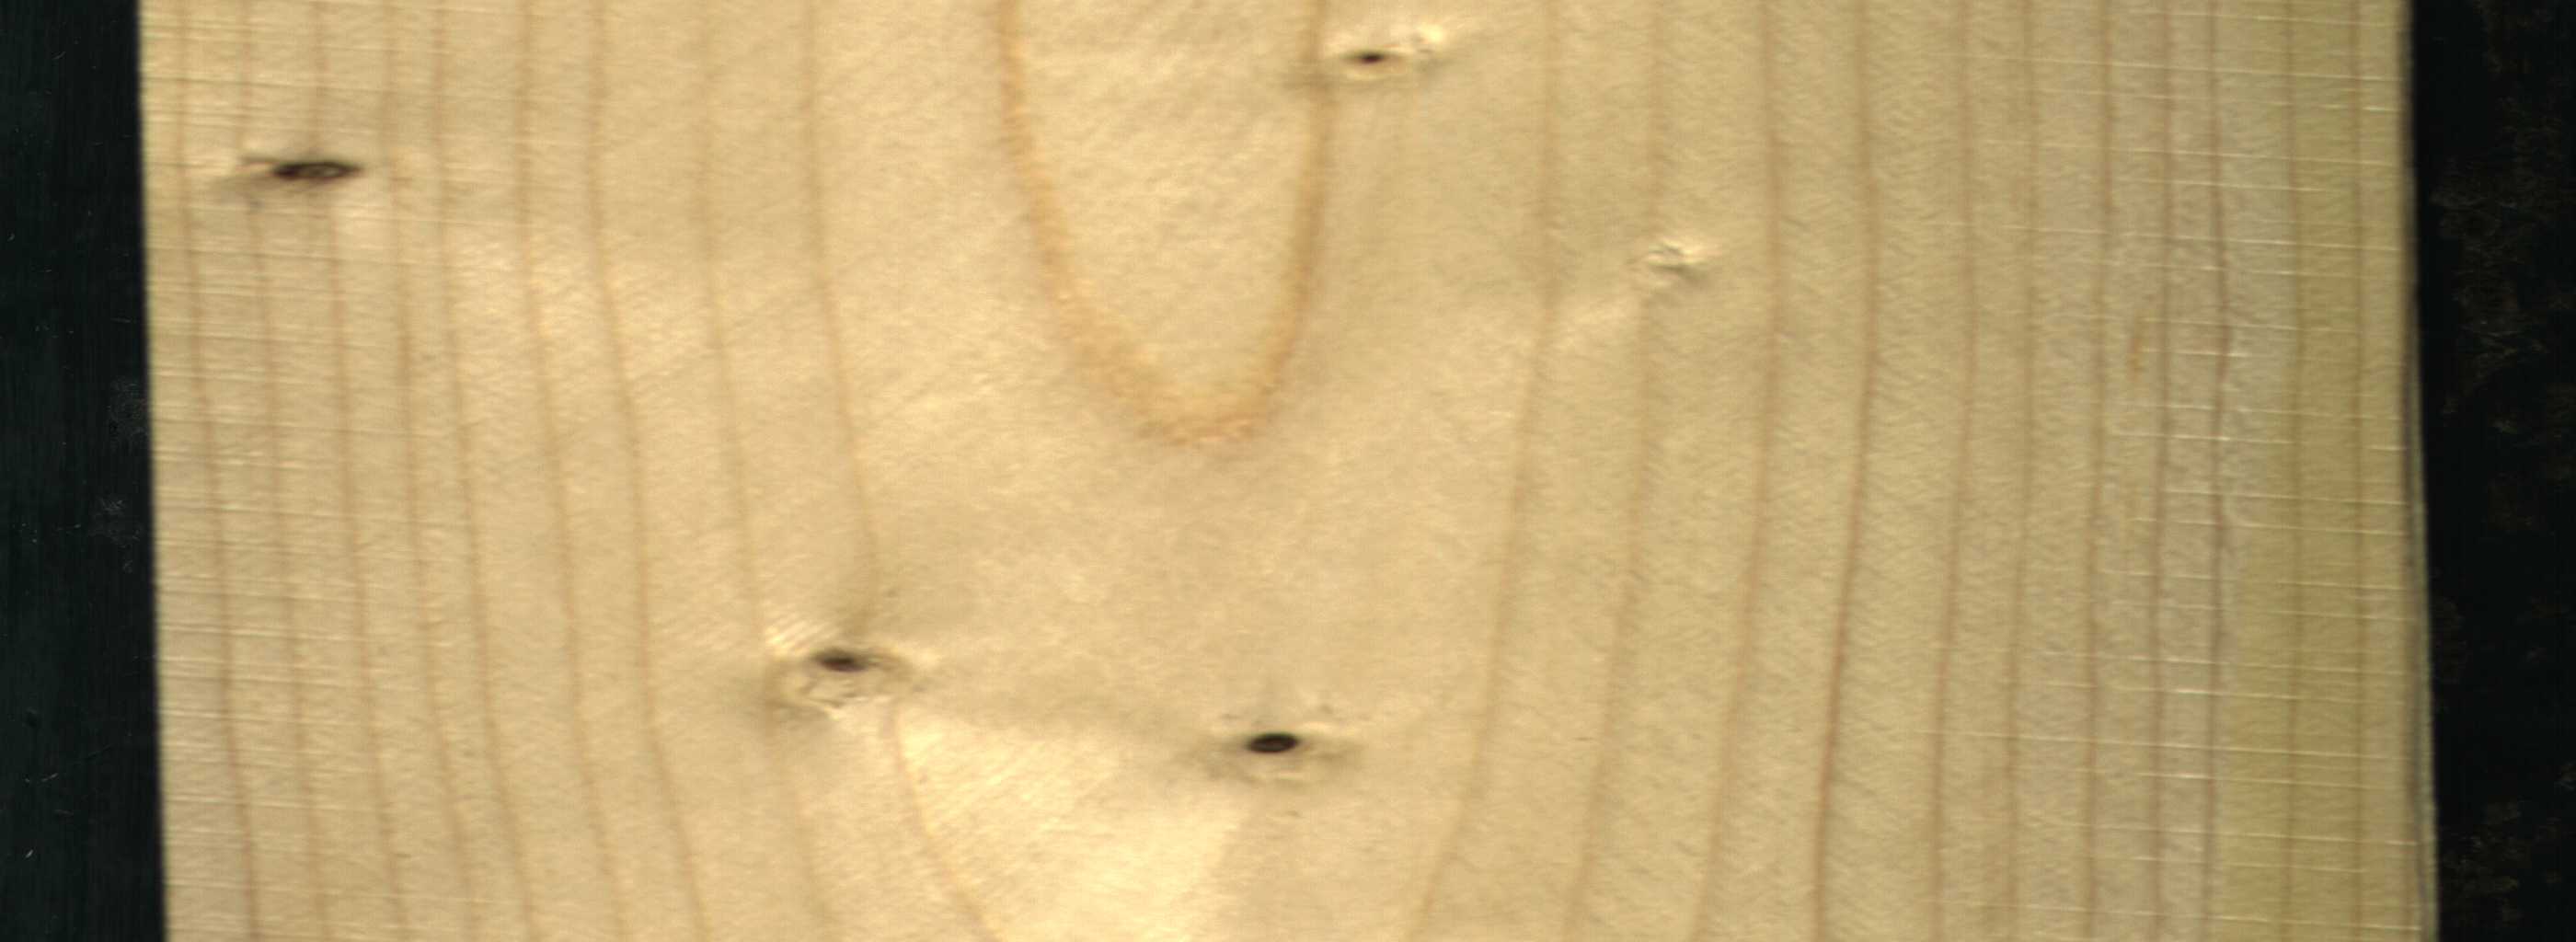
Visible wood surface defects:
Dead_Knot
Dead_Knot
Live_Knot
Live_Knot